Field crop: tomato
Growth stage: 1
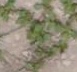
Species: portulaca